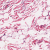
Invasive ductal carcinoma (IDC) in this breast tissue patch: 0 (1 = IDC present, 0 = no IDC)